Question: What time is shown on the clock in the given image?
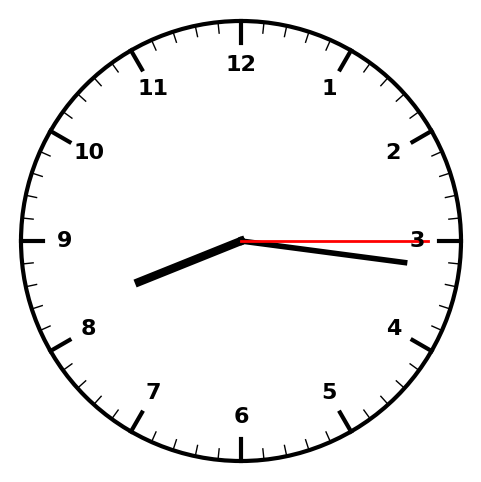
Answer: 08:16:15